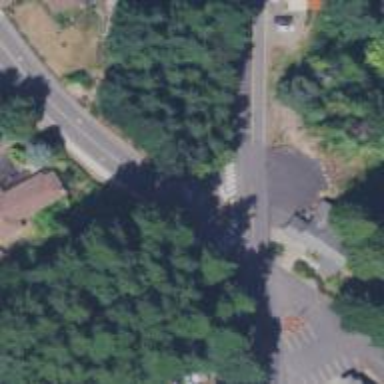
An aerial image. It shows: Asphalt tertiary road with left sidewalk. The road allows through traffic in the forward direction.